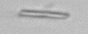
Label: fiber